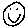
Label: smiley face